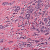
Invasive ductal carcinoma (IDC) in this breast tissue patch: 1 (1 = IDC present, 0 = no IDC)